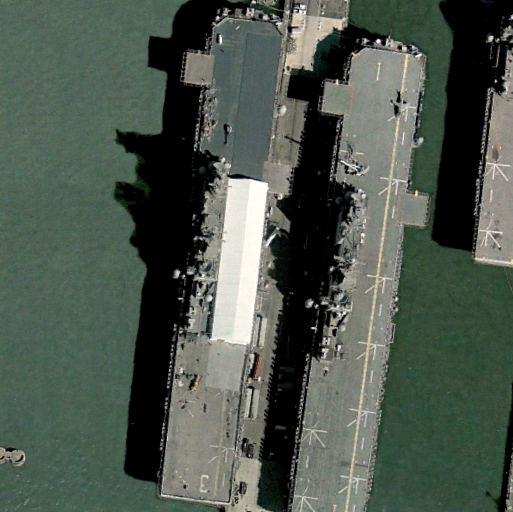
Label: assault